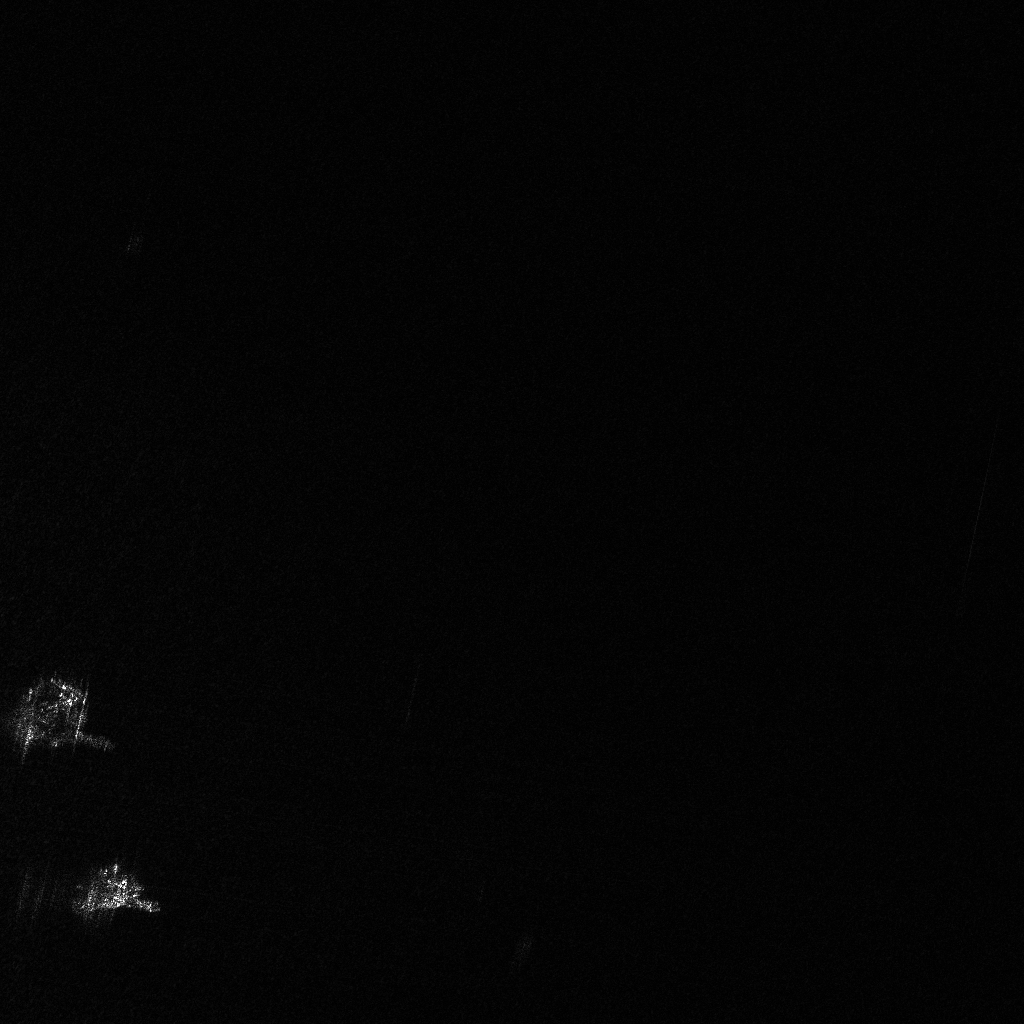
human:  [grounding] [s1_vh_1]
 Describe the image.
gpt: In the satellite image, there is  <ref>2 large container </ref> <box>[[1, 69, 9, 72, 19], [7, 85, 15, 88, 25]]</box> located at bottom left.